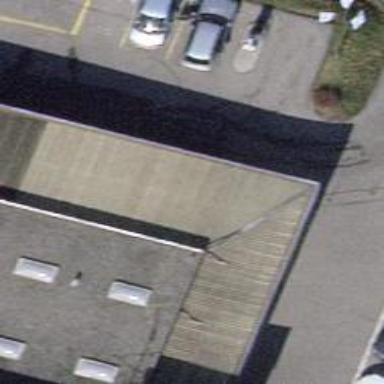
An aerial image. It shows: Car wash facility.